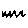
Label: zigzag